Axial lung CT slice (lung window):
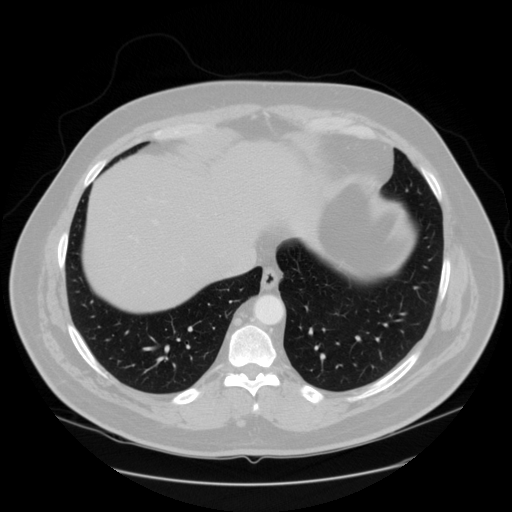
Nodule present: no